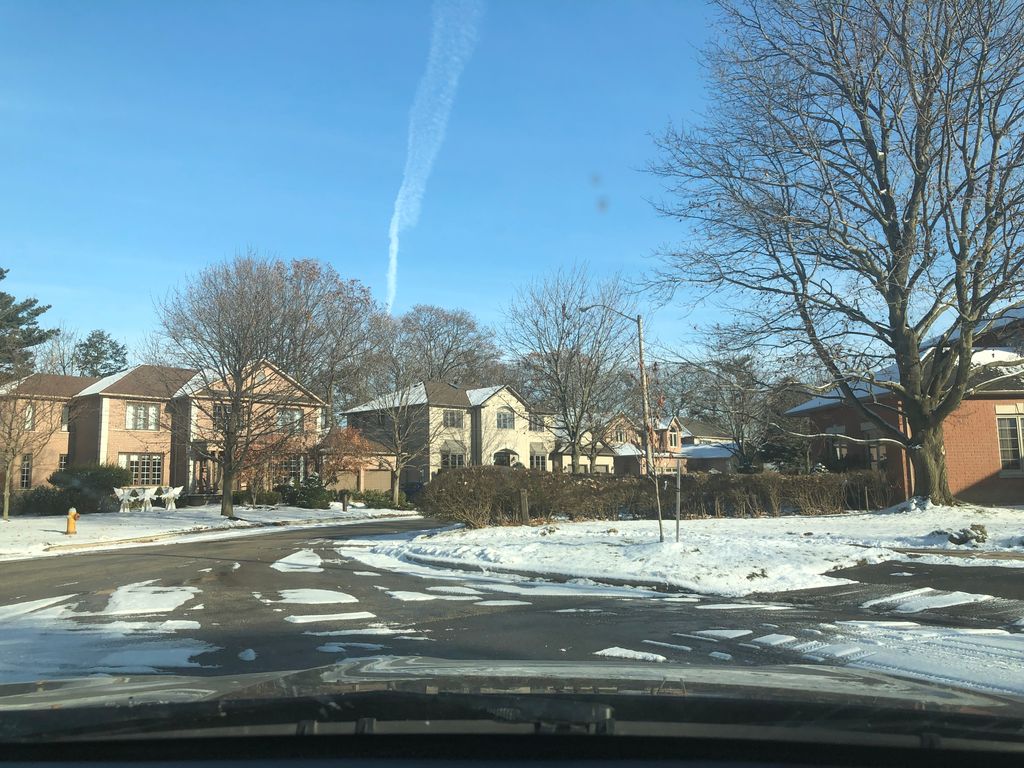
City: toronto